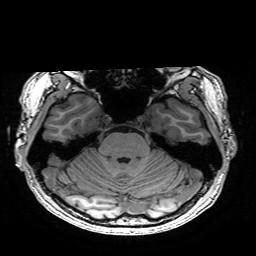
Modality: T1w
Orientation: coronal
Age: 27
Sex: male
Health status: healthy
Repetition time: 2.53 s
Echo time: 0.0034 s